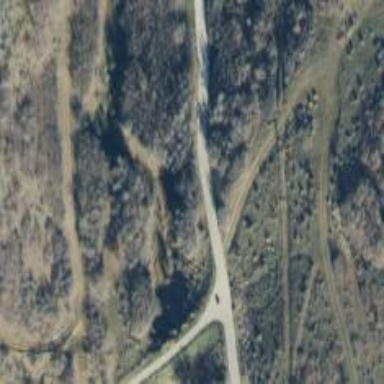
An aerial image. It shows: Service road designated as golf cart path.